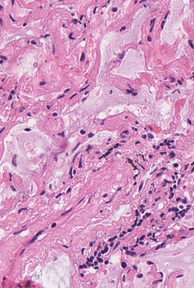
Tumor epithelial tissue: no
Tumor-associated stroma tissue: no
Normal tissue: yes